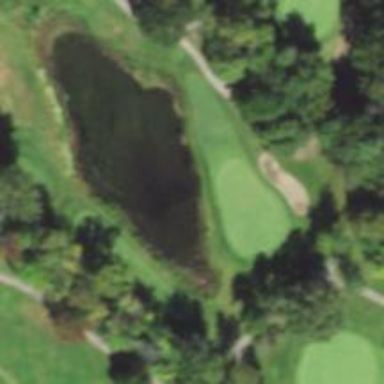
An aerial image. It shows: View of golf hole.